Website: home-depot
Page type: payment
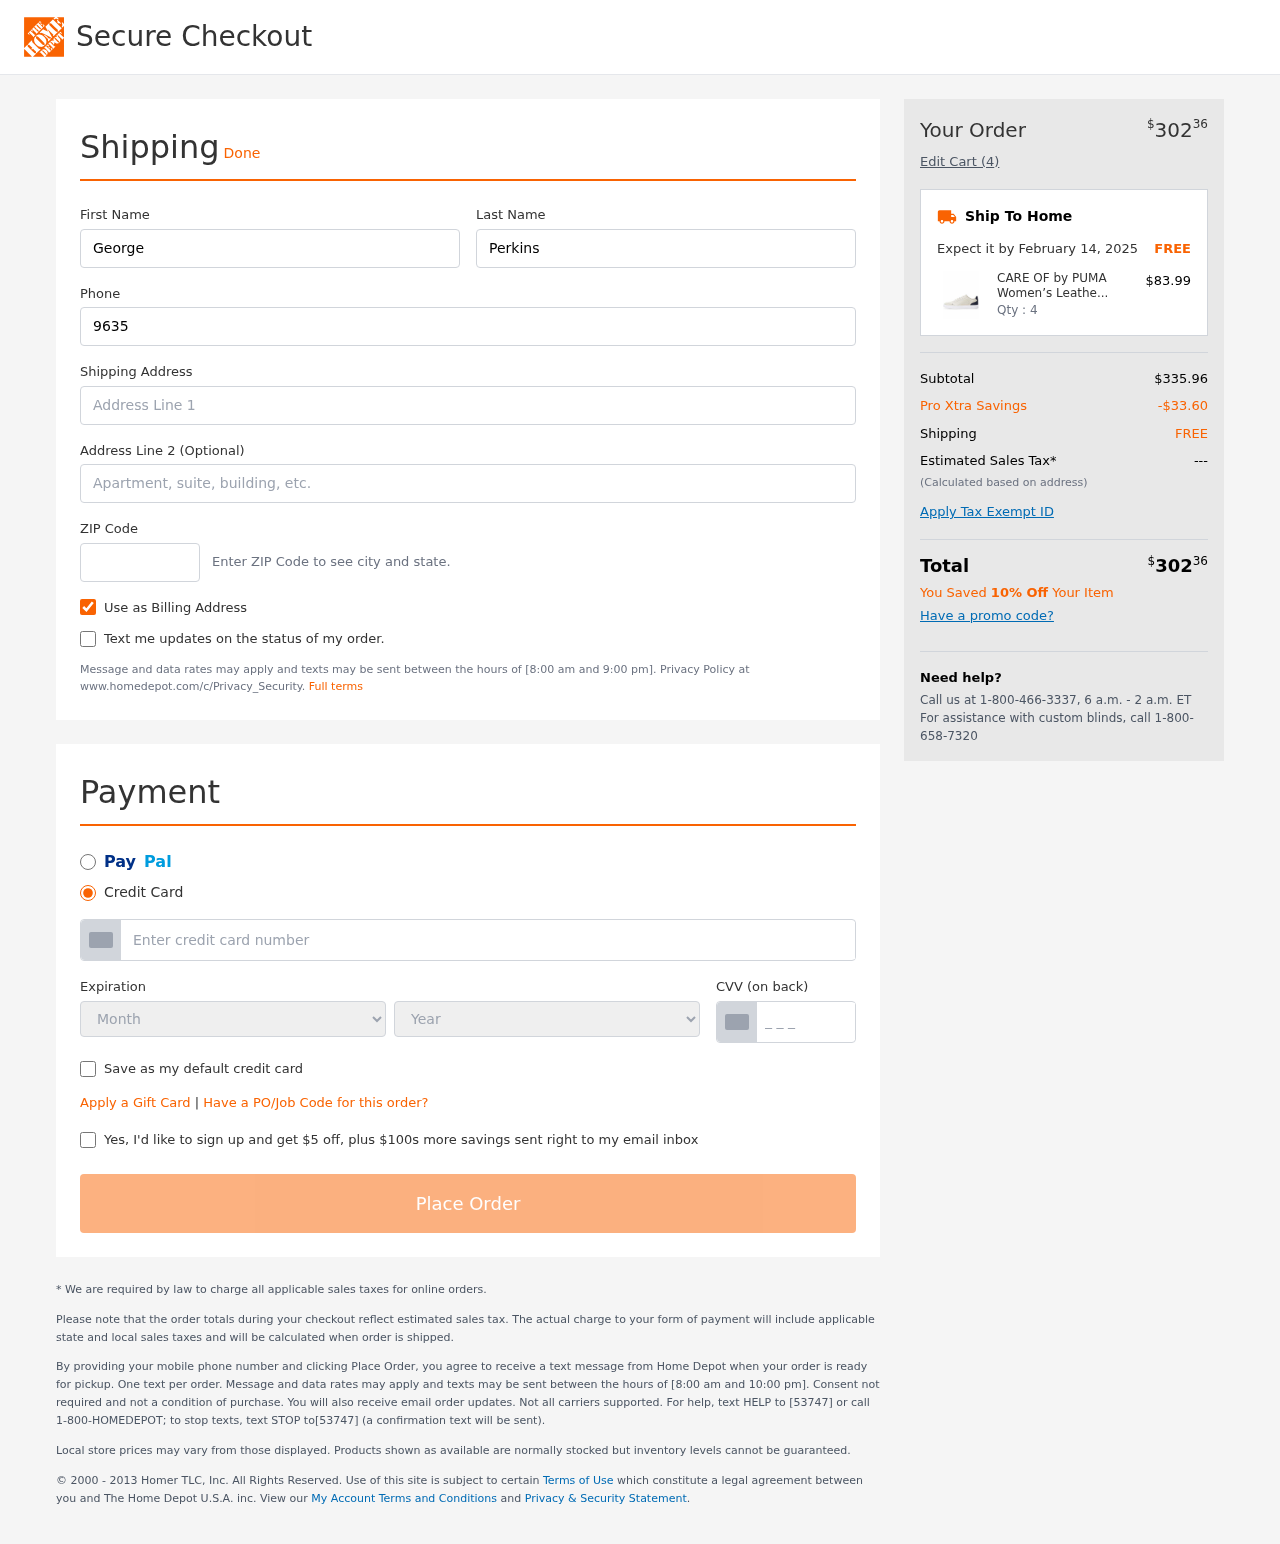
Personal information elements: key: PII_CARD_CVV
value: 282
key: PII_CARD_EXPIRY_MONTH
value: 06
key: PII_CARD_EXPIRY_YEAR
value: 26
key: PII_CARD_NUMBER
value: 5273 2251 1862 7209
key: PII_FIRSTNAME
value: George
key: PII_LASTNAME
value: Perkins
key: PII_PHONE
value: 9635184891
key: PII_POSTCODE
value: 80711
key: PII_STREET
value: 615 Jenkins Mission Suite 373
Product elements: key: PRODUCT1_NAME
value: CARE OF by PUMA Women’s Leather Low-Top Trainers, Beige, US 11.5
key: PRODUCT1_PRICE
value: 83.99
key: PRODUCT1_QUANTITY
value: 4
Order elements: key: ORDER_TOTAL
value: $30236
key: ORDER_NUM_ITEMS
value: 4
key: ORDER_DELIVERY_DATE
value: February 14, 2025
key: ORDER_SUBTOTAL
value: $335.96
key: ORDER_DISCOUNT
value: -$33.60
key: ORDER_SHIPPING_COST
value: FREE